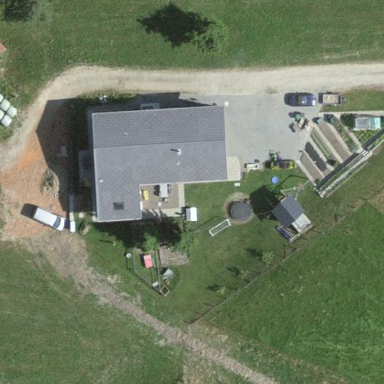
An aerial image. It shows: Farmyard area.